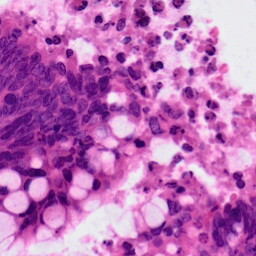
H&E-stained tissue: Colon